Interaction volume radius: 5 \u00c5
Interaction volume height: 30 \u00c5
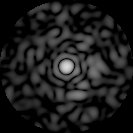
Disorder parameter: 0.8346